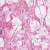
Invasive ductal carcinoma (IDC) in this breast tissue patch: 0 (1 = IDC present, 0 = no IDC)